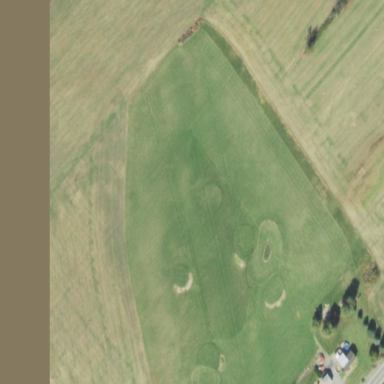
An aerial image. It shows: Grassy area used as driving range for golf.